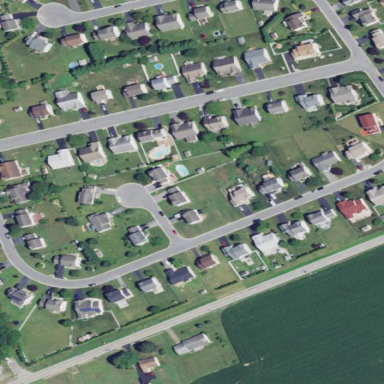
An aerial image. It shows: This residential area consists of single-family homes.